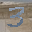
Label: 3